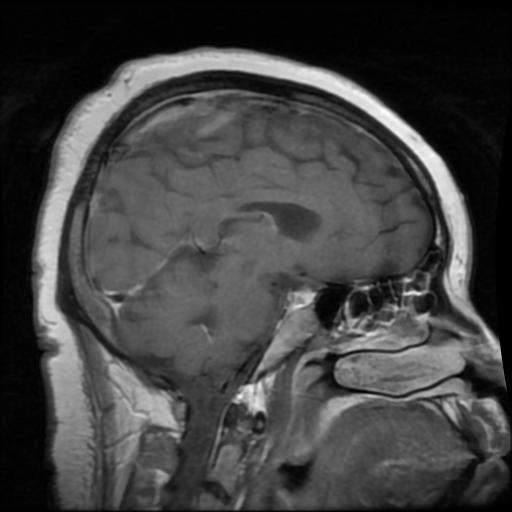
Label: pituitary